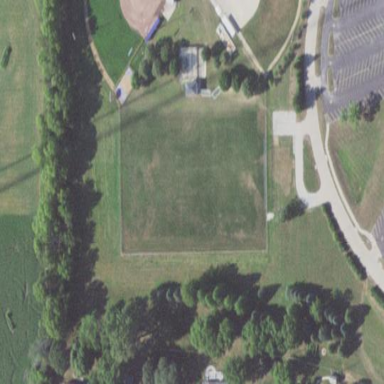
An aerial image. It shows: Soccer pitch for leisure land activities.